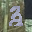
Label: 3